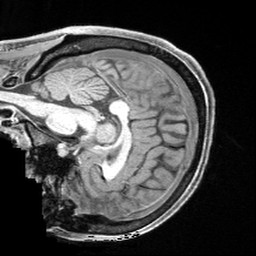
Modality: T1w
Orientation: sagittal